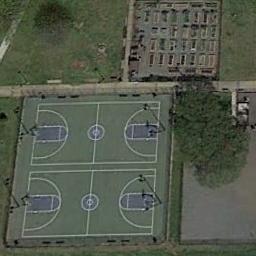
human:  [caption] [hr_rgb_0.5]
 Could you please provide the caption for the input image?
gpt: Two basketball courts on the lawn and the open area beside .

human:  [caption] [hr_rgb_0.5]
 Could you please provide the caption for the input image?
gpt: There are buildings near the basketball court and a large lawn is separated by the road,With buildings on that .

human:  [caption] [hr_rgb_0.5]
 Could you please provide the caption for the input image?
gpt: There are two blue and green basketball courts in the lower left corner .

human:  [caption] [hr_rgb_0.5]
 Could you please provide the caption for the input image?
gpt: There are two basketball courts on the open place next to some trees .

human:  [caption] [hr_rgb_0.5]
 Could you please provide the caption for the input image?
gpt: There is an open space next to the two basketball courts .